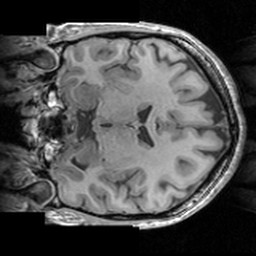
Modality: T1w
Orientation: coronal
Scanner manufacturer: siemens
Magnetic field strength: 3 T
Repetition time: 1.63 s
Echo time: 0.00311 s